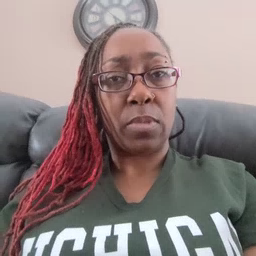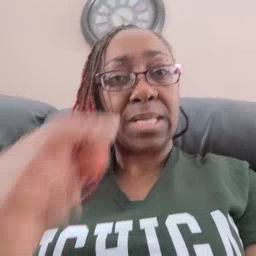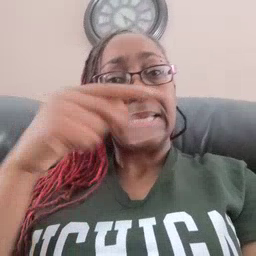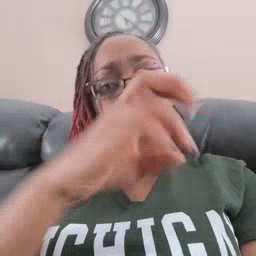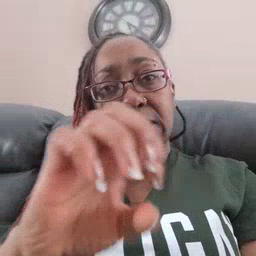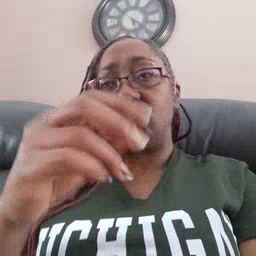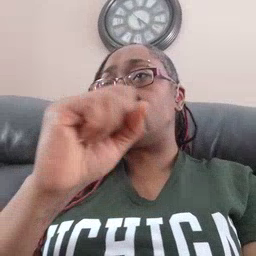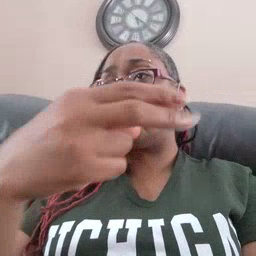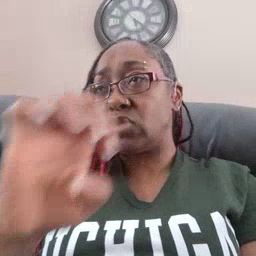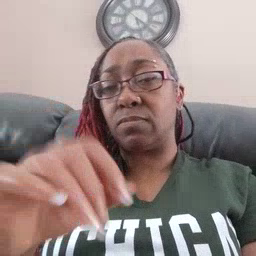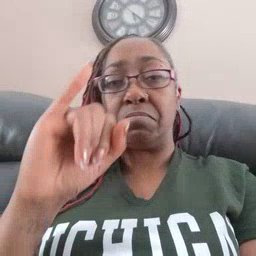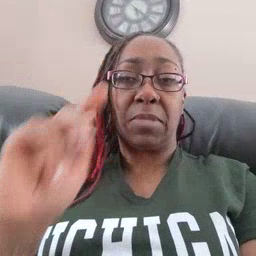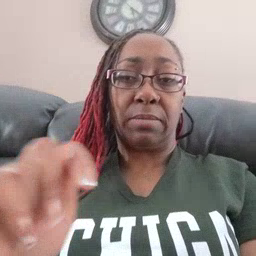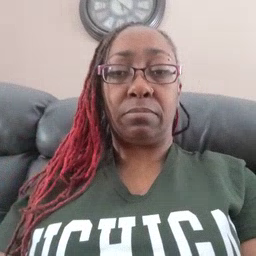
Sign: hesheit